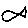
Label: fish